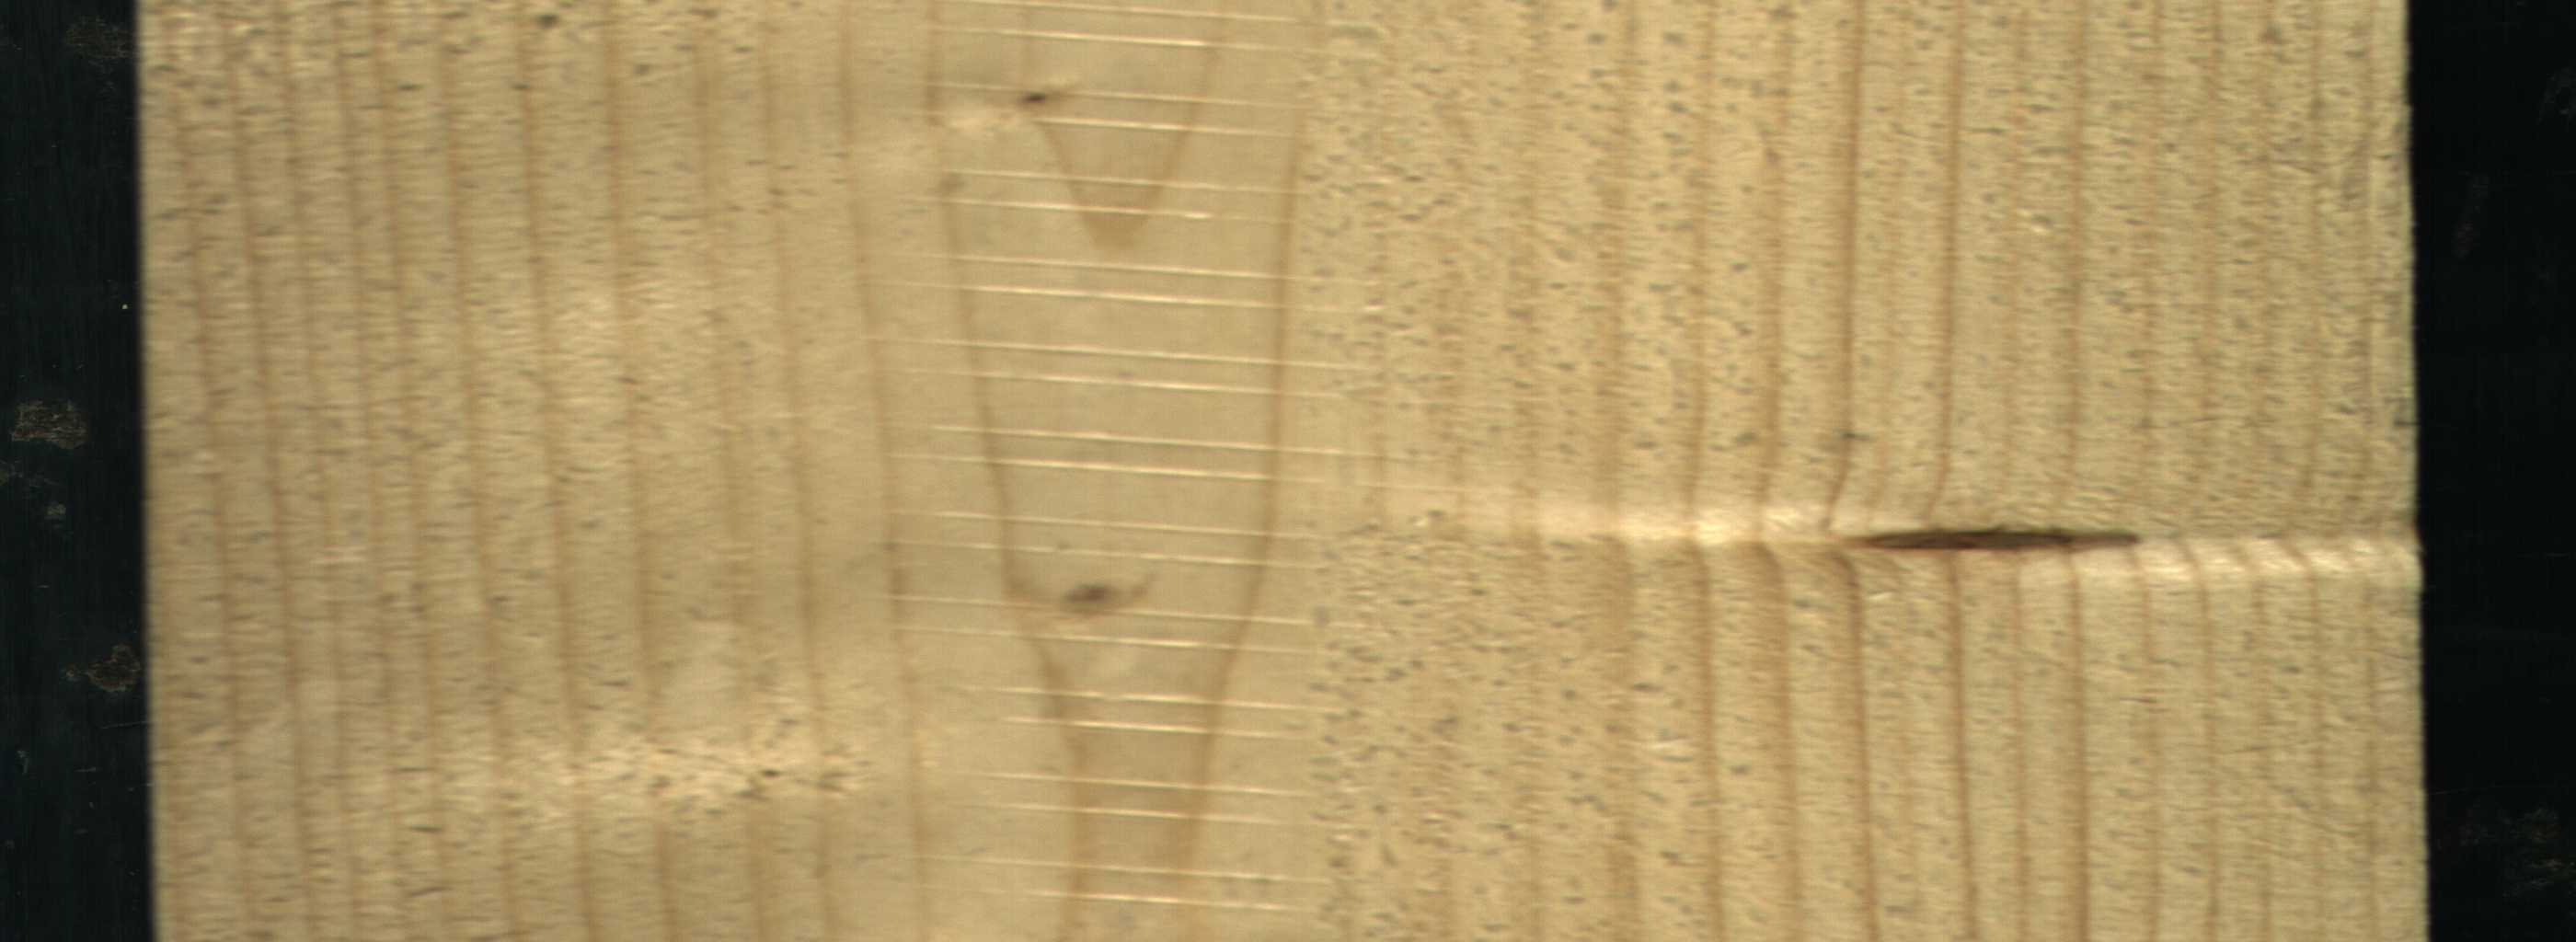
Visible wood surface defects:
Dead_Knot
Live_Knot